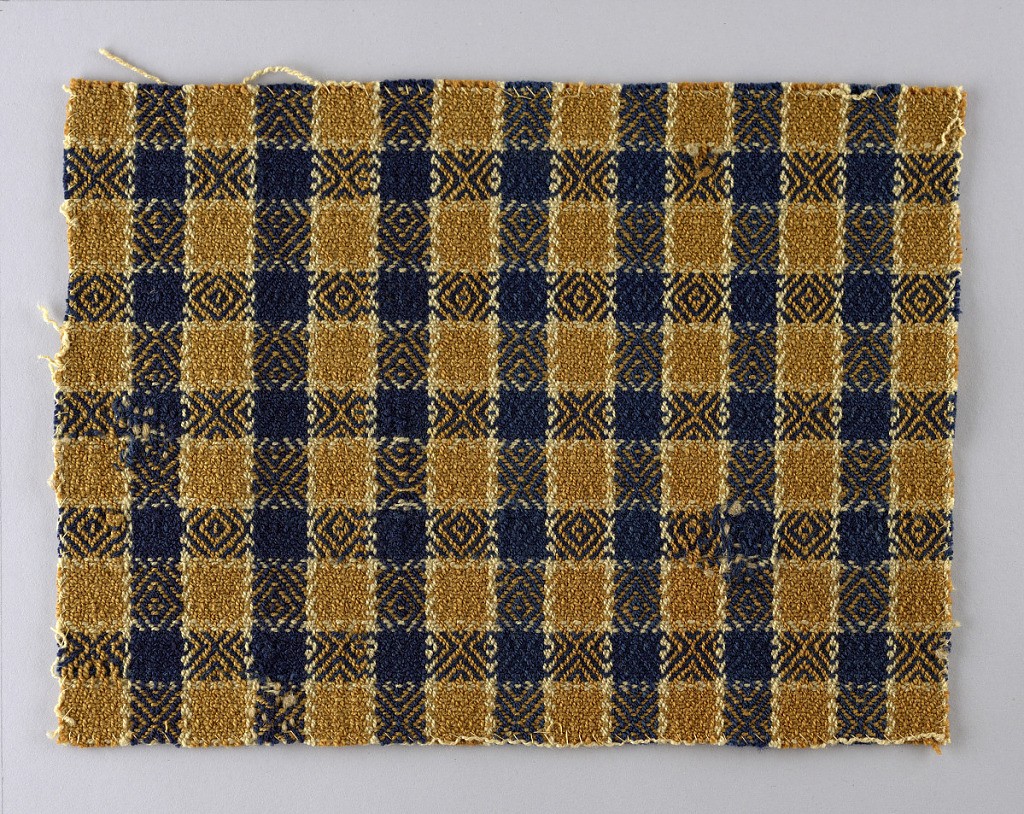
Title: Textile
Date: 19th century
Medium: wool Technique: 2/2 diamond twill
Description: Check of alternating dark blue and warm tan stripes in both the warp and weft, with off-white accents. Diamond or birds-eye twill effect in woven pattern.